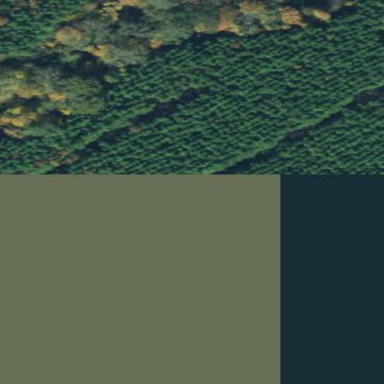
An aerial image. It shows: Evergreen forest with needle-leaved trees.